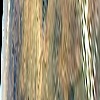
Label: land